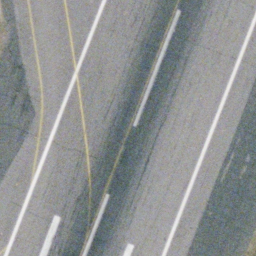
Label: runway